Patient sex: M
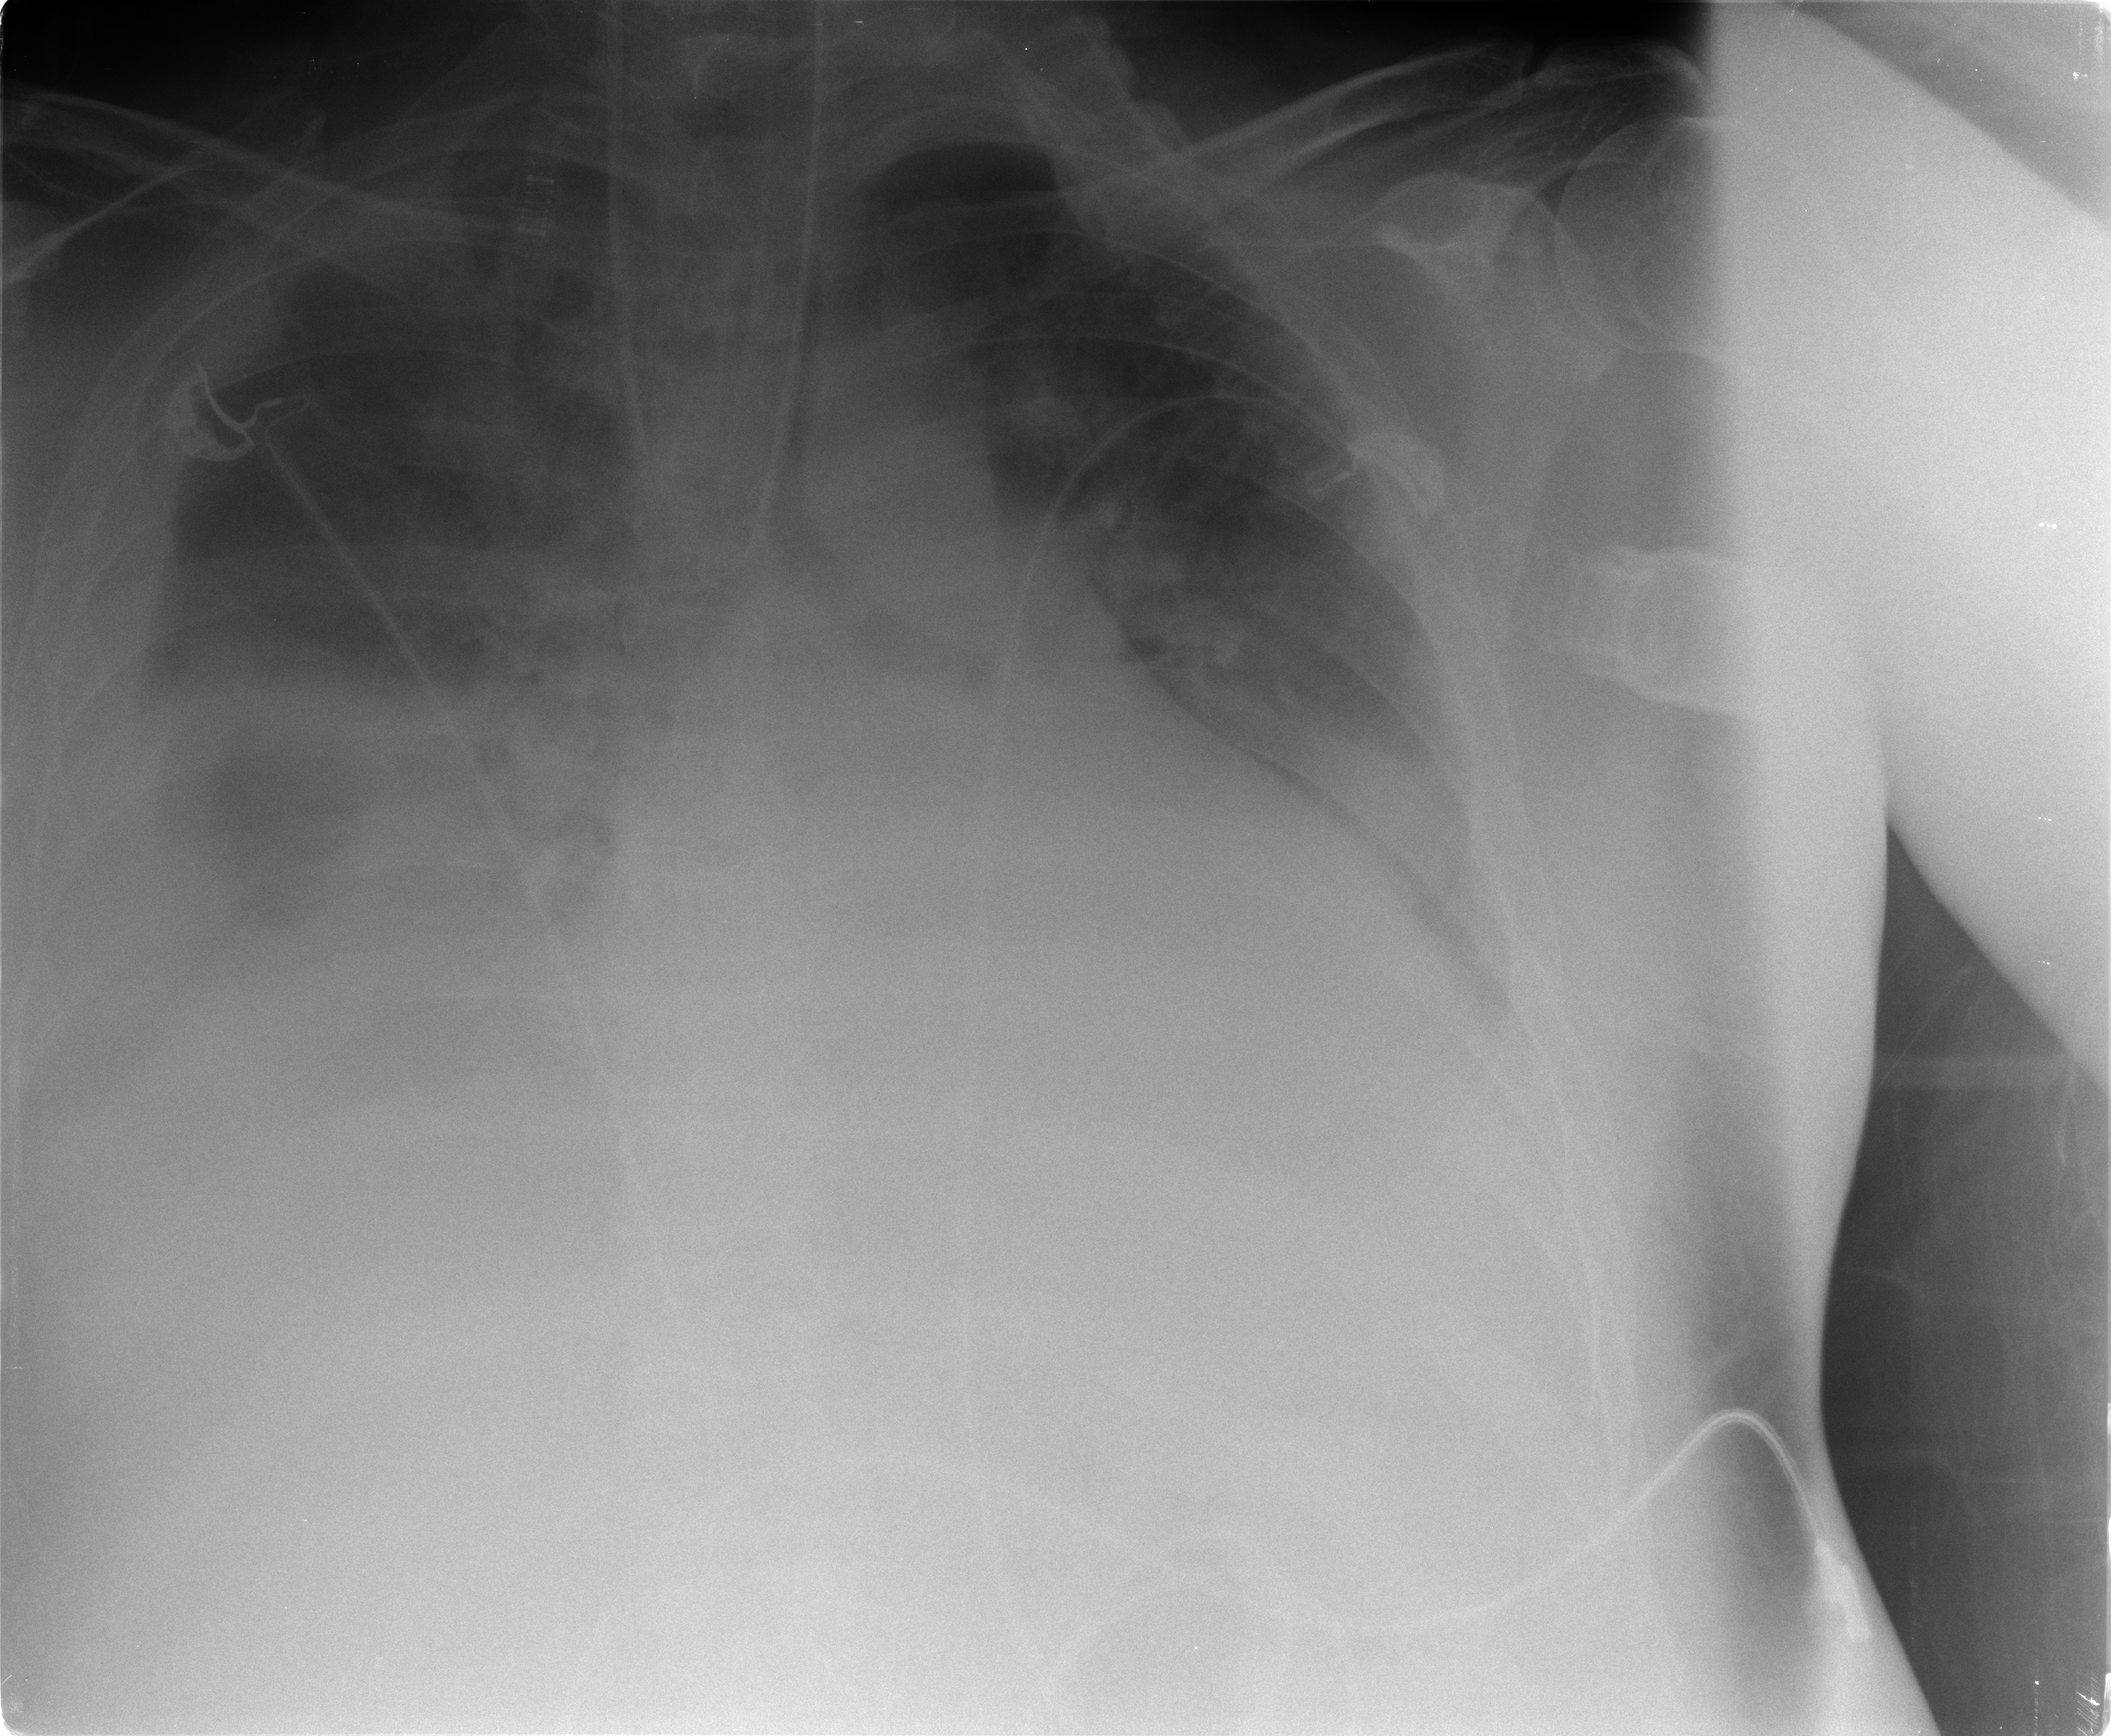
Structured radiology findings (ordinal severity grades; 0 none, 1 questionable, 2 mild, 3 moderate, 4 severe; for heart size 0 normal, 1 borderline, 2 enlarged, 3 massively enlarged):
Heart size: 2
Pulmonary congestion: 2
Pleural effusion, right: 3
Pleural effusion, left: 3
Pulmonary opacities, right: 2
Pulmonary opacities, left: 2
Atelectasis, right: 3
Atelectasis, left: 2